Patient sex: F
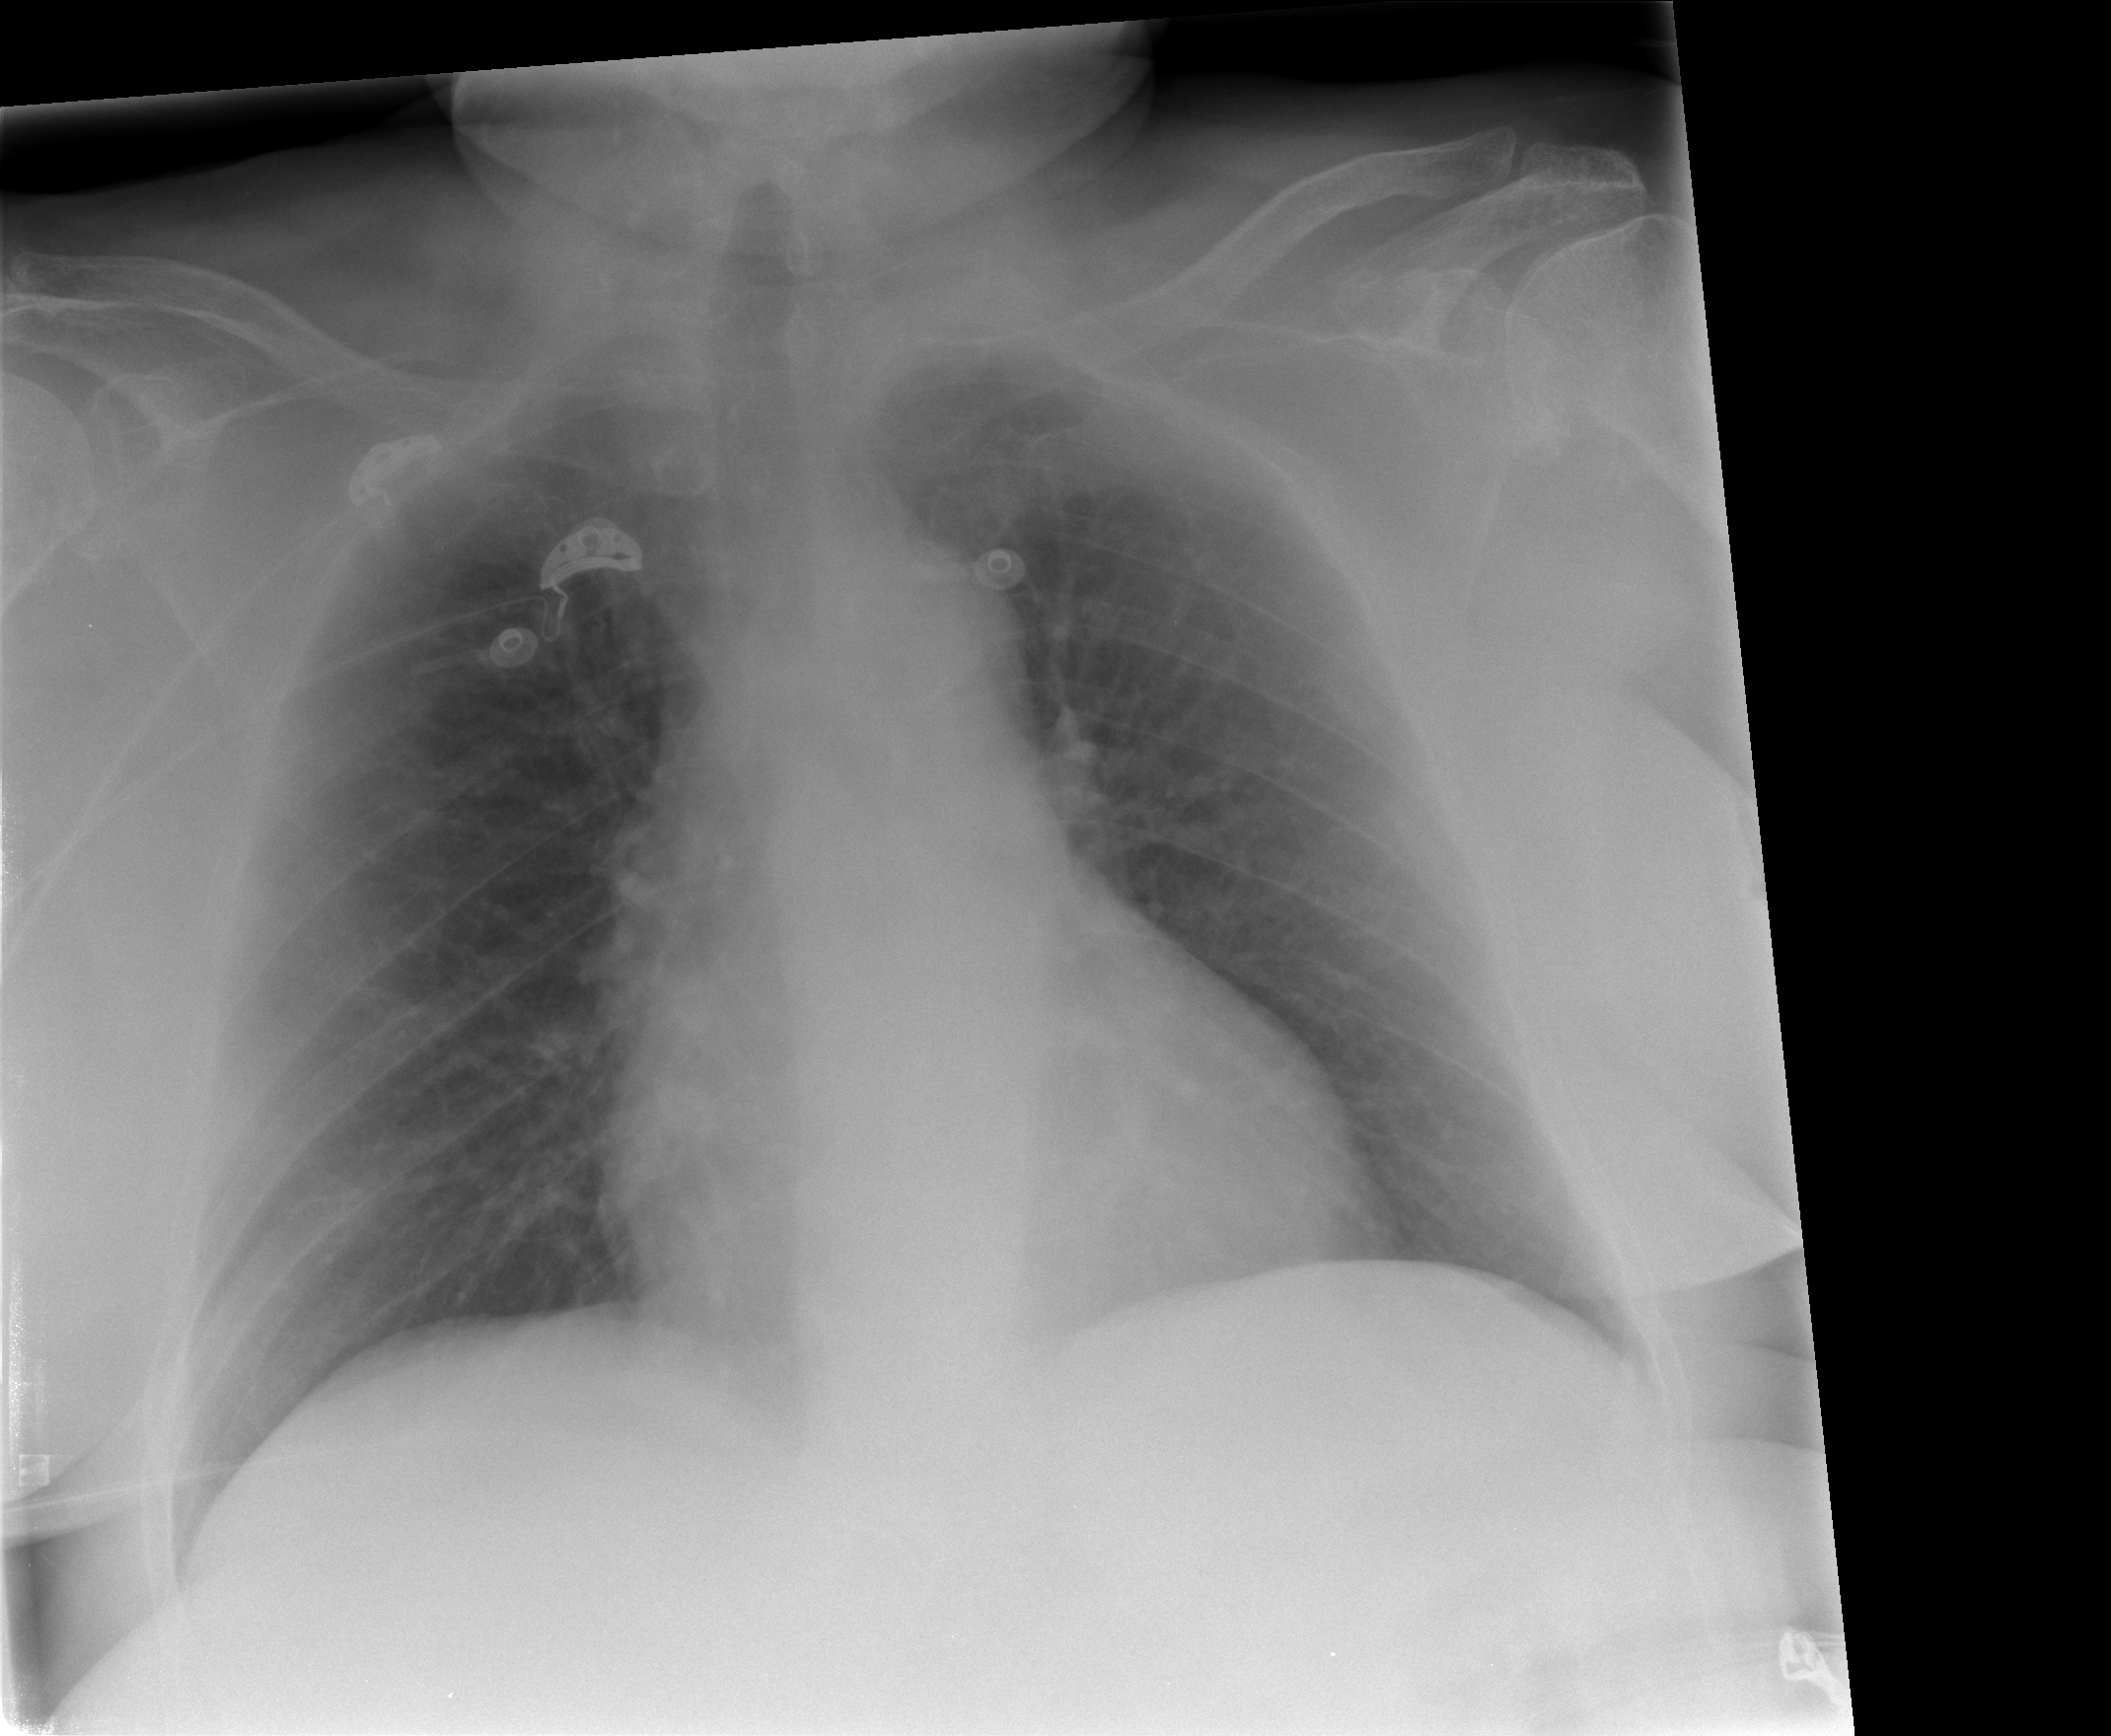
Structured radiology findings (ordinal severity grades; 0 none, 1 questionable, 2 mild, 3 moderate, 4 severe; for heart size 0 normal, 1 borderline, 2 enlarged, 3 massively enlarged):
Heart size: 0
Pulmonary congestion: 2
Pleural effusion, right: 0
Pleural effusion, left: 0
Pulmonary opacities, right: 0
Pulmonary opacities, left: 0
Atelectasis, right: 0
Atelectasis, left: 0